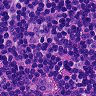
Metastatic tissue present: no